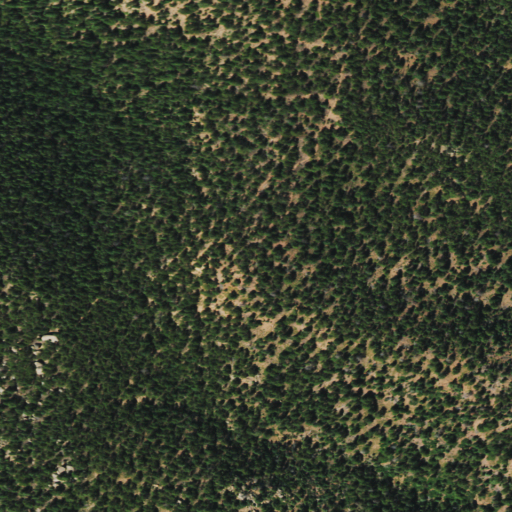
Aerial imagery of mountain in Colorado named Raspberry Mountain containing evergreen forest and open development